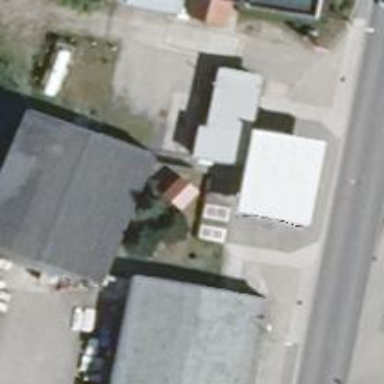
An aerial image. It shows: Building with gabled roof oriented along its structure. The roof is of dark grey color.